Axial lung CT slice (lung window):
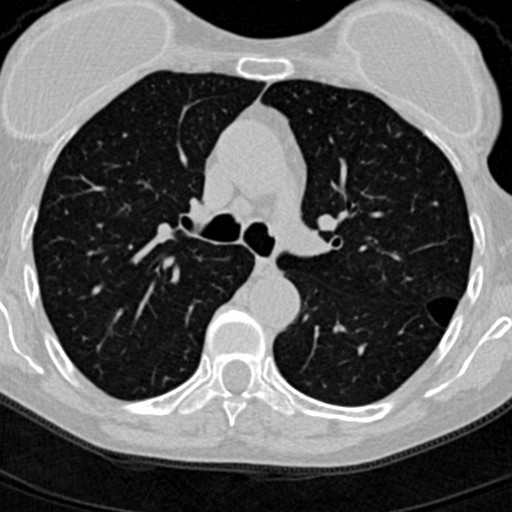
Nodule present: no